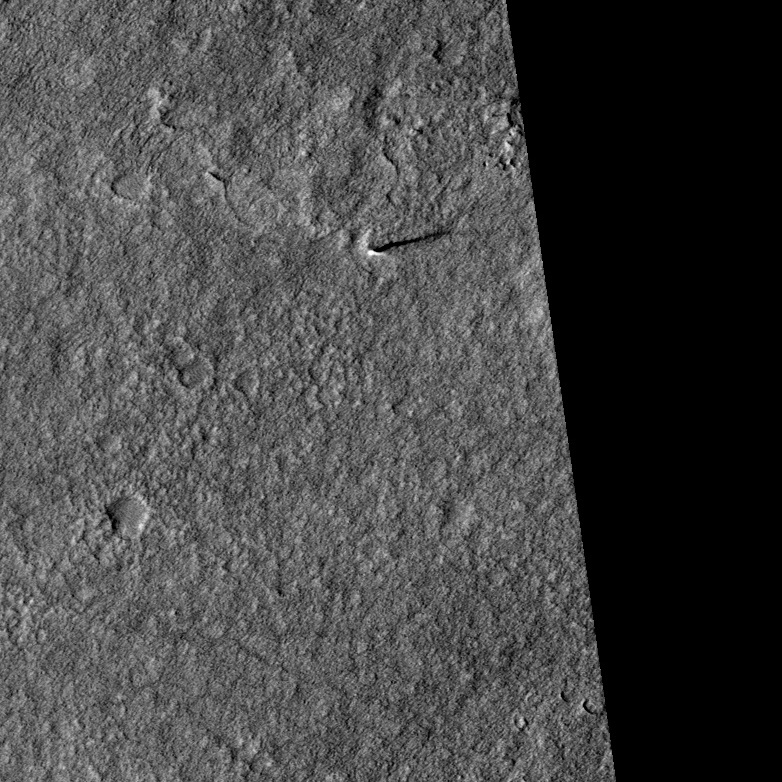
Label: dustdevil